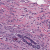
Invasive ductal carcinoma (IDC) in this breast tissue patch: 1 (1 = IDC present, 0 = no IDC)